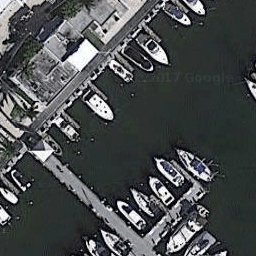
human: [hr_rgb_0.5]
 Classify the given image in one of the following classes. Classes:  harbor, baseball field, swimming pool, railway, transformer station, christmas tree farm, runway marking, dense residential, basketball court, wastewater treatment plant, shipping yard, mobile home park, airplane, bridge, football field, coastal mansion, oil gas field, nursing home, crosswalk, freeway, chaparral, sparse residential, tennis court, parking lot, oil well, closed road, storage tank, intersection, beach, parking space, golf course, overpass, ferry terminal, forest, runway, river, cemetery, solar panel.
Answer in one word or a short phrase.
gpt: harbor